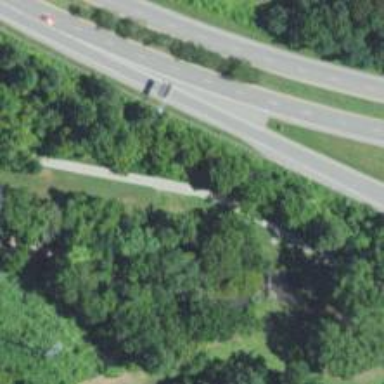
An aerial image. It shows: Bridge over cycleway.